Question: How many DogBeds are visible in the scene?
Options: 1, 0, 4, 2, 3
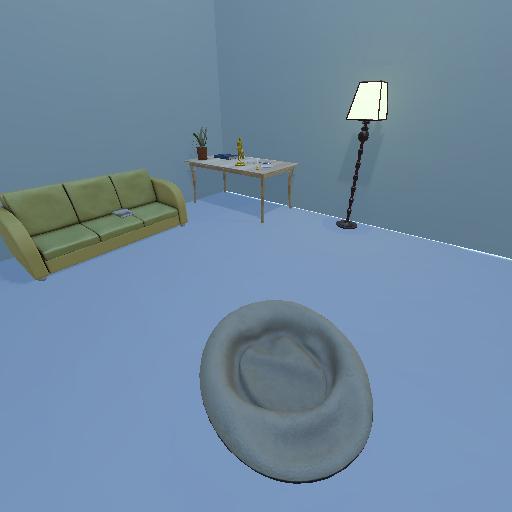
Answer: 1